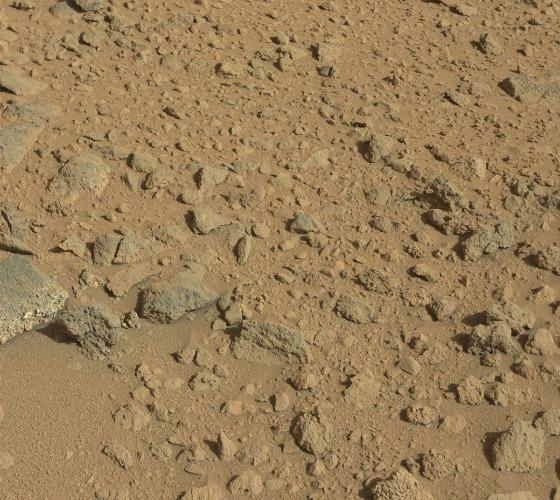
Terrain classes present: Gravel / Sand / Soil, Rock, Shadow